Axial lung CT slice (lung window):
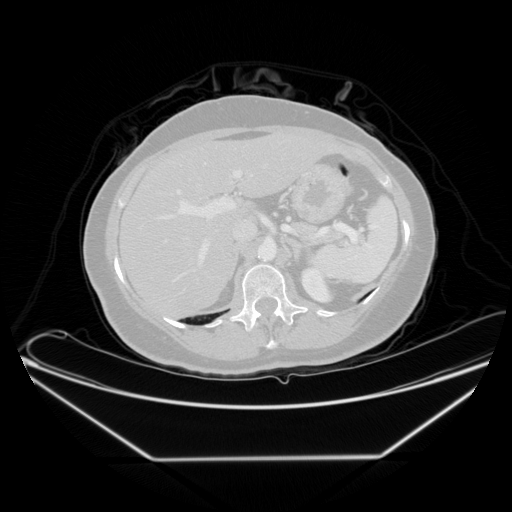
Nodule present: no